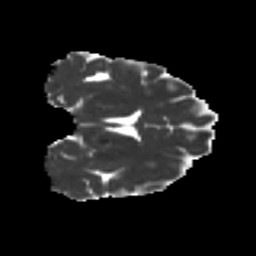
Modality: MD
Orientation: coronal
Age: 45
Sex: female
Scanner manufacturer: ge
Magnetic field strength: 3 T
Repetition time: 7.8 s
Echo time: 0.0606 s